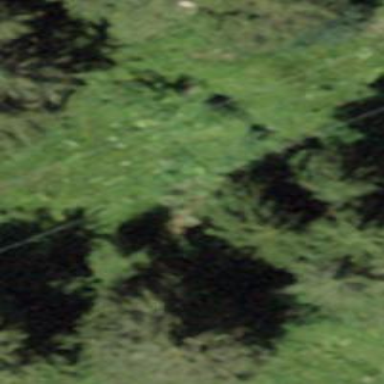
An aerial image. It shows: Forest area predominantly covered with needle-leaved trees.